Breast ultrasound image
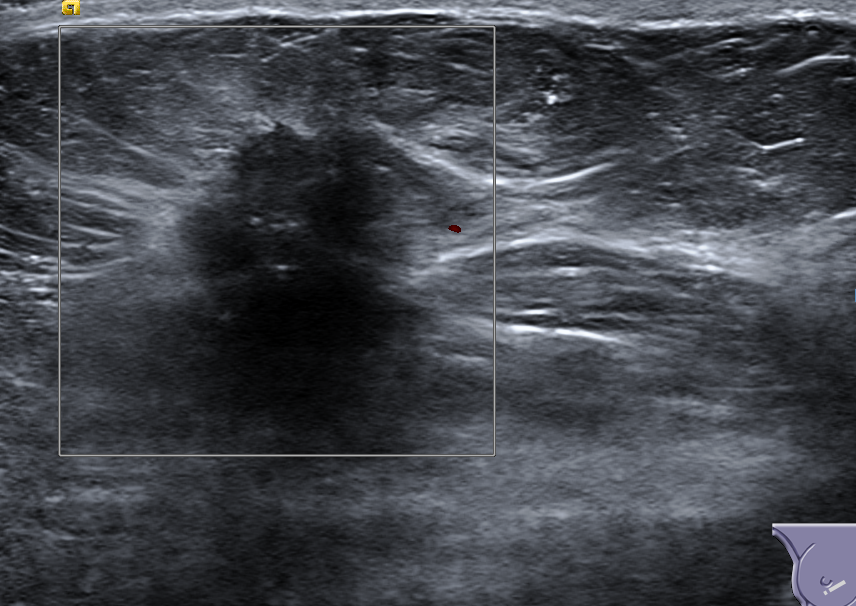
Diagnosis: malignant